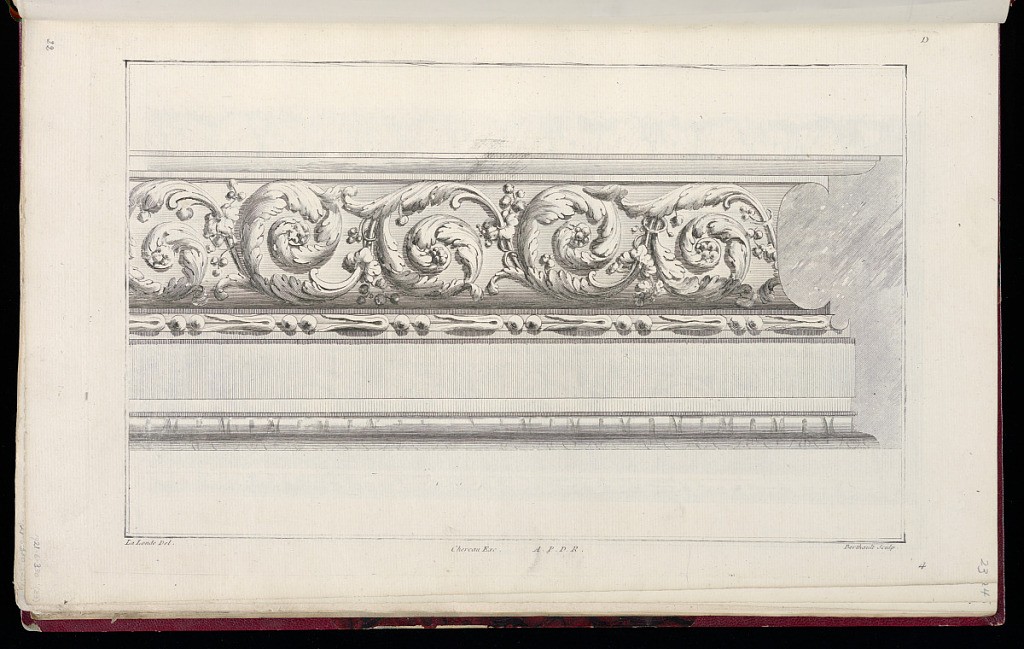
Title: Border Design with Cross-Section
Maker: Richard de Lalonde, French, active 1780–96
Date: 1785-1788
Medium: Etching on off-white laid paper
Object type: Print
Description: Border design with bands of molding and its cross section at the right. From top to bottom, the molding ornamentation consists of: scrolling acanthus leaves, bead and leaf course, a planar panel, and lamb's tongue. The plate is signed and numbered.